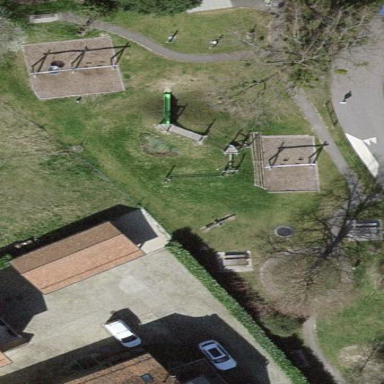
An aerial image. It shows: Playground area for leisure land.